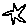
Label: star